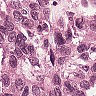
Metastatic tissue present: yes